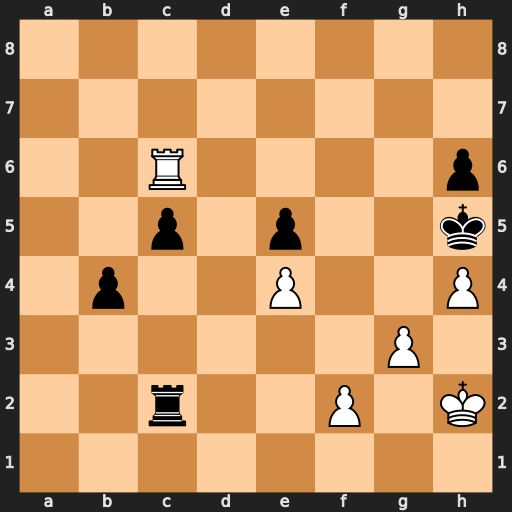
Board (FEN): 8/8/2R4p/2p1p2k/1p2P2P/6P1/2r2P1K/8
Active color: w
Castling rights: -
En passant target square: -
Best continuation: Kh3 Rc3 Rf6 c4 f3 Rxf3 Rxf3